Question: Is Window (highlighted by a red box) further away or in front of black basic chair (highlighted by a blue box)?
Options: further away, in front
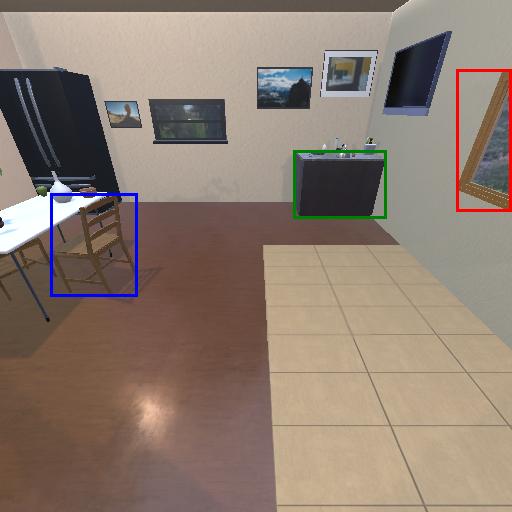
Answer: further away